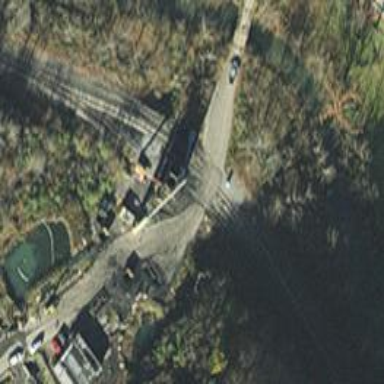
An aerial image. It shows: Railway level crossing.